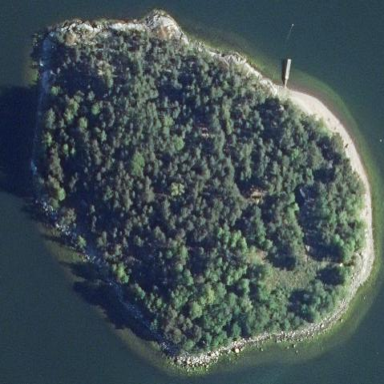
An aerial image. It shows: Islet located along the natural coastline.